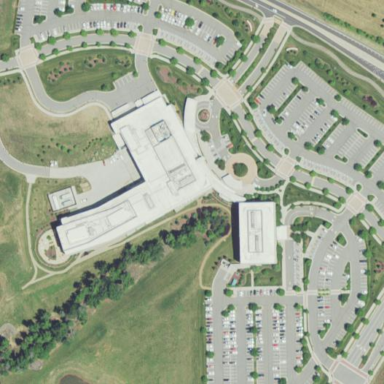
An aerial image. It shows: Healthcare facility identified as hospital.